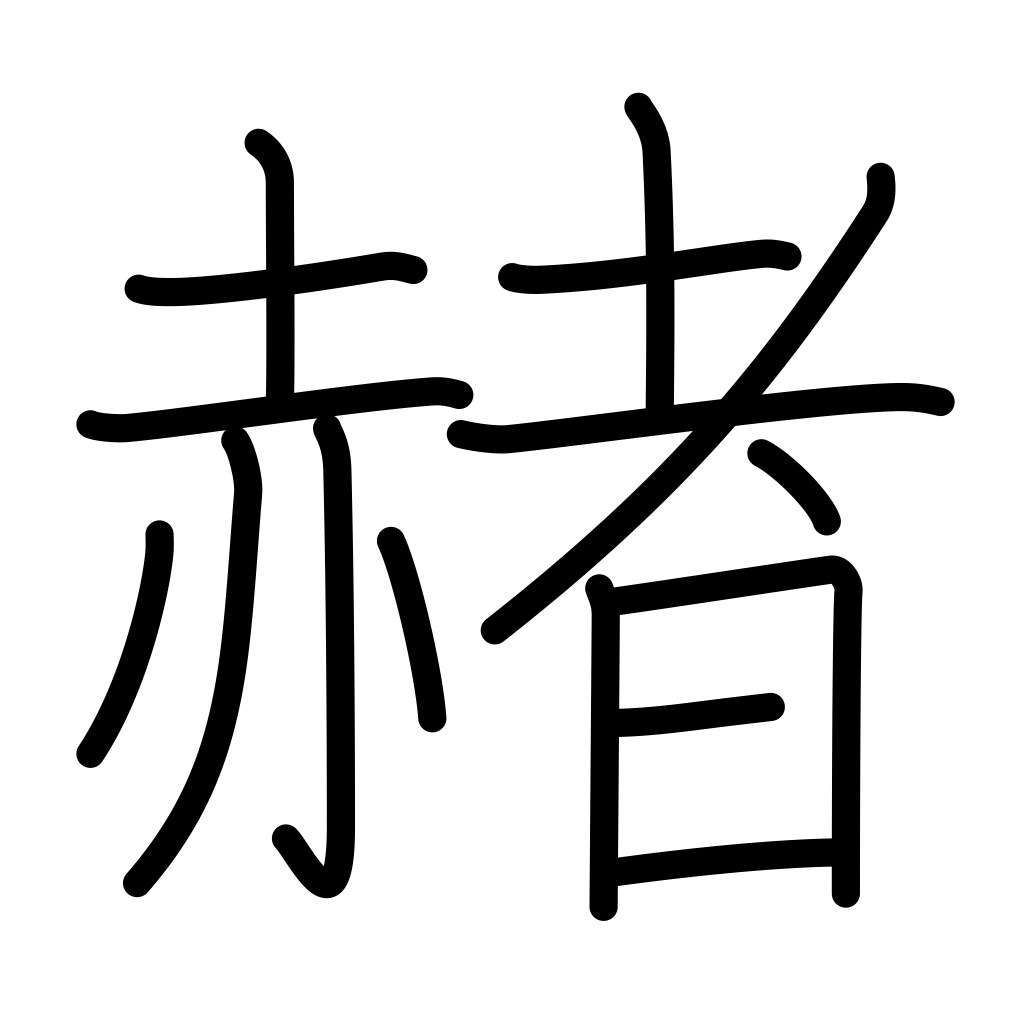
Meaning: red